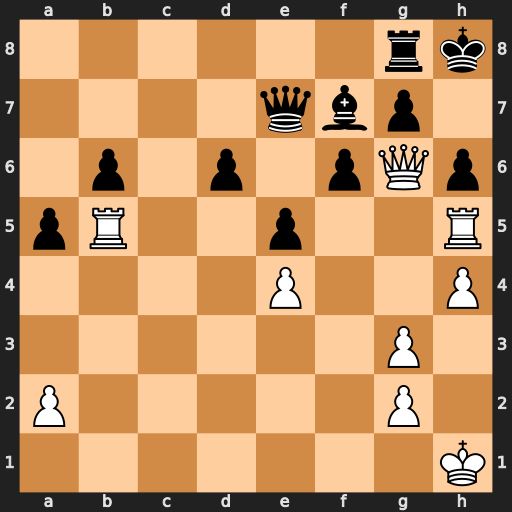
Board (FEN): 6rk/4qbp1/1p1p1pQp/pR2p2R/4P2P/6P1/P5P1/7K
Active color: w
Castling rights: -
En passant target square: -
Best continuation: Rxh6+ gxh6 Qxh6#